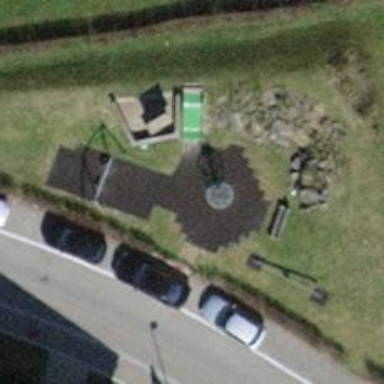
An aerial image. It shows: Playground area for leisure activities on the land.